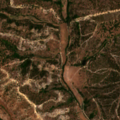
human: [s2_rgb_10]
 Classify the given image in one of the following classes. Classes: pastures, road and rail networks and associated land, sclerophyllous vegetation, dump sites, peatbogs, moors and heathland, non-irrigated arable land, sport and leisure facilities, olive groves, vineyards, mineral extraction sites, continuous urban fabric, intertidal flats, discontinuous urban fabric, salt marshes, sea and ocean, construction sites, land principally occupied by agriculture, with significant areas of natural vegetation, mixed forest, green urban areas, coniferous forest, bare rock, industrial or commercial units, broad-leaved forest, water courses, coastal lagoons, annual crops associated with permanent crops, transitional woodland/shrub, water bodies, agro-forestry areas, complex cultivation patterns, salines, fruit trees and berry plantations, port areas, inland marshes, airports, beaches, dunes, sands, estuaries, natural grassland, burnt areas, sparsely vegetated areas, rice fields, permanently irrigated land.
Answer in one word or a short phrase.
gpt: pastures, agro-forestry areas, broad-leaved forest, mixed forest, transitional woodland/shrub